Field crop: tomato
Growth stage: 1
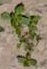
Species: portulaca